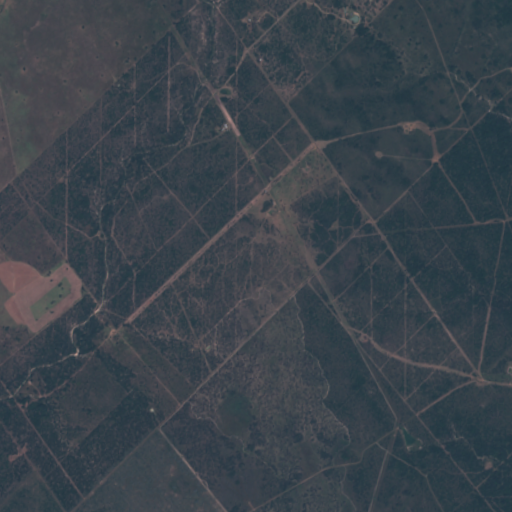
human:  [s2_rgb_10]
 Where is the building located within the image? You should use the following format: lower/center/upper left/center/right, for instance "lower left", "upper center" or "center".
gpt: The building is located in the upper center of the image.
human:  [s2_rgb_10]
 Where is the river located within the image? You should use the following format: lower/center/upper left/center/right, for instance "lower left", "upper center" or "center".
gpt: The river is located in the left of the image.
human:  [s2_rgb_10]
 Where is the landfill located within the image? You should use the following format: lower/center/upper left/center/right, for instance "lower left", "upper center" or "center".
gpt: There is no landfill in the image.